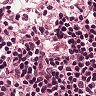
Metastatic tissue present: no